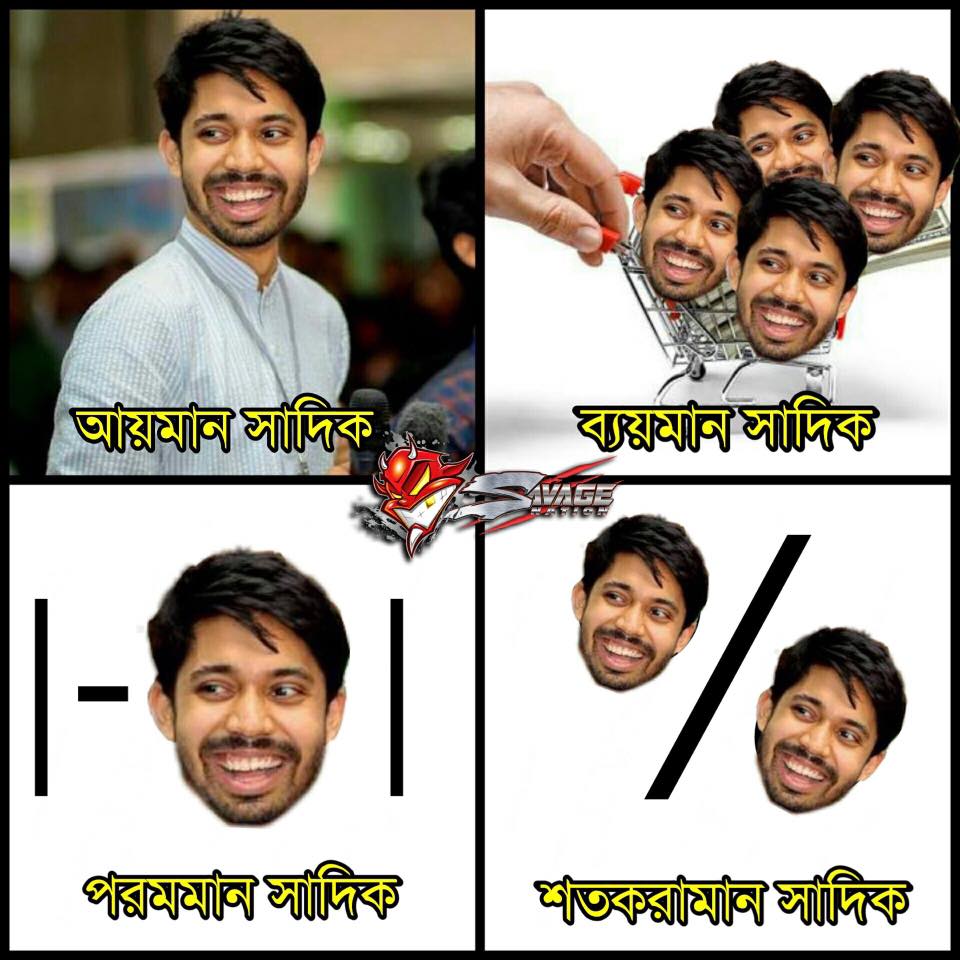
Text: আয়মান সাদিক ব্যয়মান সাদিক পরমমান সাদিক শতকরামন সাদিক
Label: Non Hate